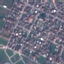
Land use / land cover: Residential